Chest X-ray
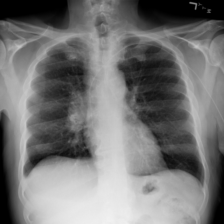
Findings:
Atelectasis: negative
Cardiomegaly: negative
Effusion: negative
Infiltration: negative
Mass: negative
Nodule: negative
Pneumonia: negative
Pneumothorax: negative
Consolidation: negative
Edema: negative
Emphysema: negative
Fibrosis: negative
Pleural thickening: negative
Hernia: negative